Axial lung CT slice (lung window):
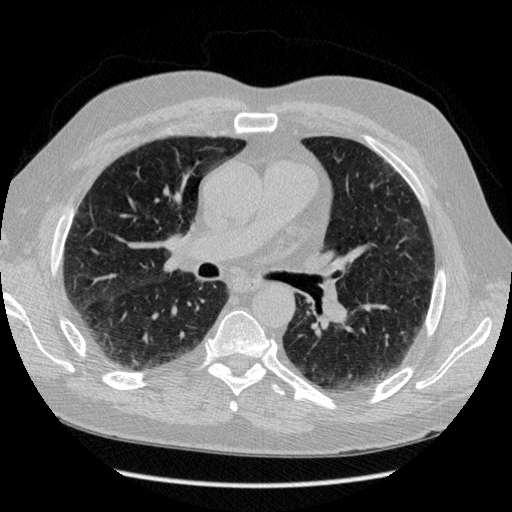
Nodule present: no